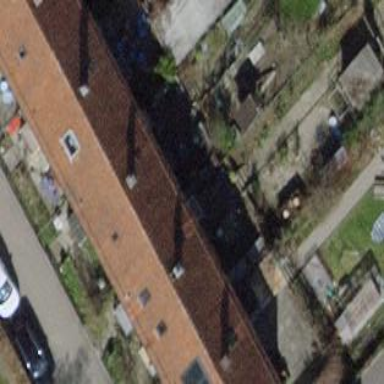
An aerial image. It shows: Building with tiled roof.